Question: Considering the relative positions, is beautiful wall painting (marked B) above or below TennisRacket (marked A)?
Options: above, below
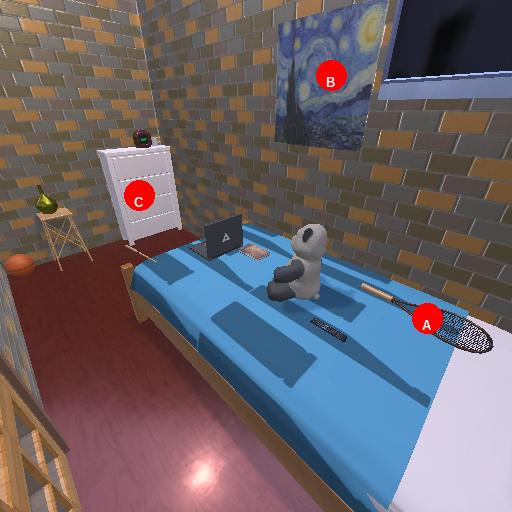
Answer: above